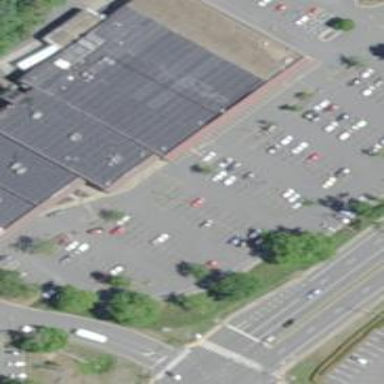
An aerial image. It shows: Parking space.